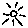
Label: sun